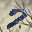
Label: 7